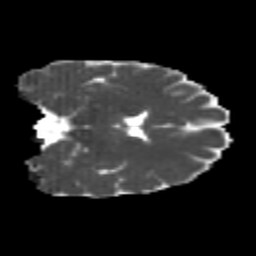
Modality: MD
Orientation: coronal
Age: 25
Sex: female
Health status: healthy
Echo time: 0.074 s